Question: What is the result of this measurement?
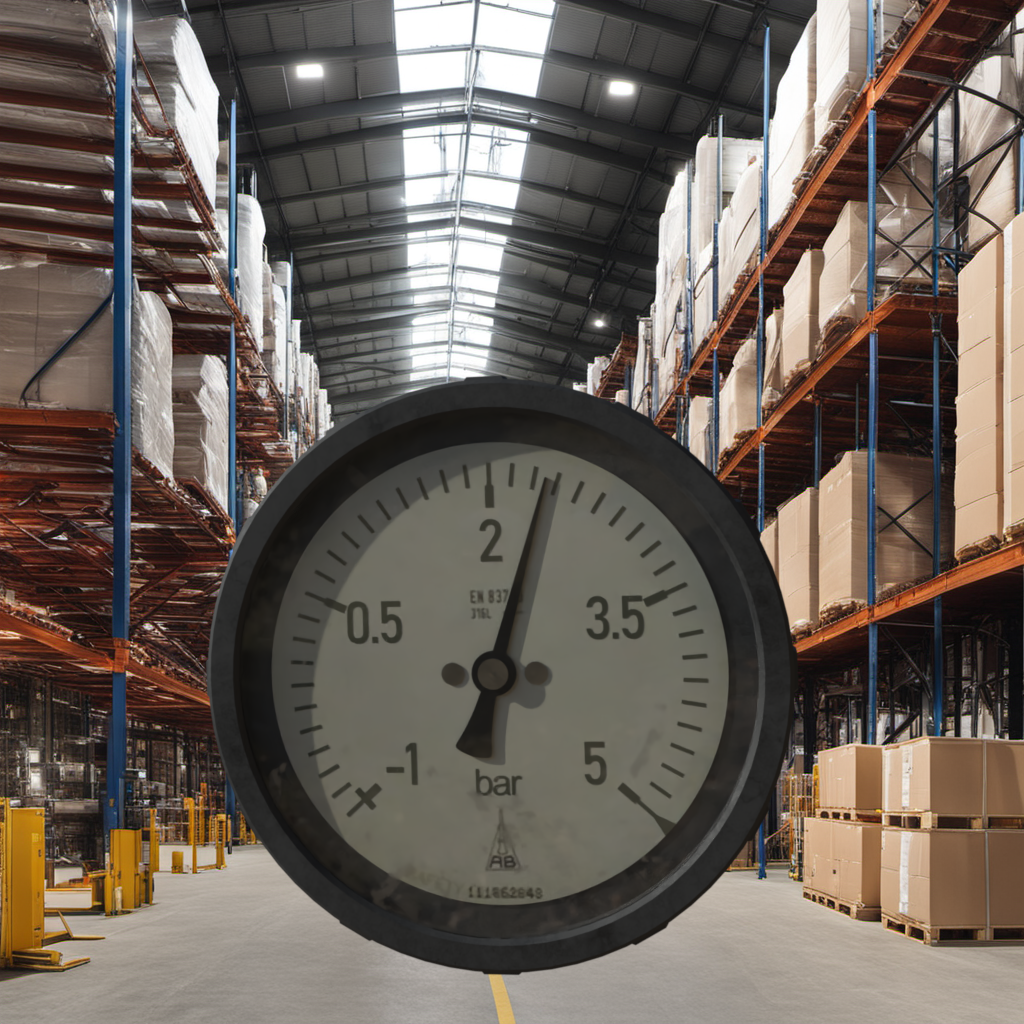
Answer: The result is 2.38
Question: What is the reading range of the measurement in the image?
Answer: The range is from -1 to 5
Question: What is the minimum and maximum reading range of this measurement?
Answer: The minimum value is -1 and the maximum value is 5